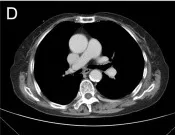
Computed tomography (CT) scans of the thorax of the patient. (C) Image of progression of pembrolizumab therapy and before atezolizumab therapy.
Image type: radiology (ct)